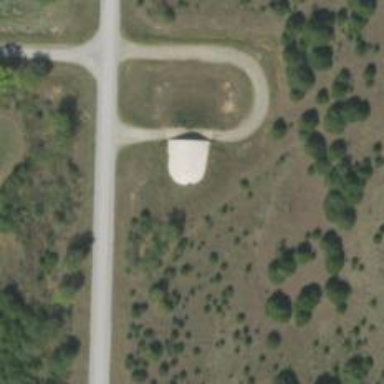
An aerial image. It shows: Military bunker.